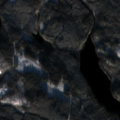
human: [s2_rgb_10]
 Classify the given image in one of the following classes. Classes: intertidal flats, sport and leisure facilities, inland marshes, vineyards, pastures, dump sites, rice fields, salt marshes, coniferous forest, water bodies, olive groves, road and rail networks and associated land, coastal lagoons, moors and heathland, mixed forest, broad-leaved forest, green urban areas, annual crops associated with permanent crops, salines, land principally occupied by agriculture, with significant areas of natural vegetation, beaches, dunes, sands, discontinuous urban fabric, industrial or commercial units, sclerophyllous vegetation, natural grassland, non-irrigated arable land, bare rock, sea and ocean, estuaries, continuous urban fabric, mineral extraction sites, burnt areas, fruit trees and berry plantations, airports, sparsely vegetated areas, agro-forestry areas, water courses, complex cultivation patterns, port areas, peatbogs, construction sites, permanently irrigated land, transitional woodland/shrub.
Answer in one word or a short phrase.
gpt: coniferous forest, mixed forest, water bodies